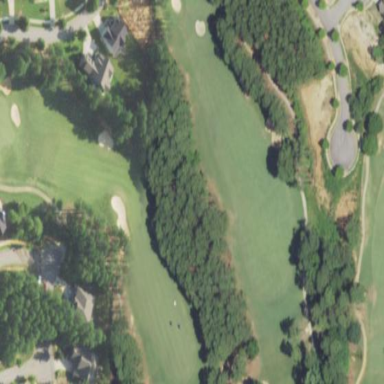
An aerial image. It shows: Golf fairway surrounded by grass.